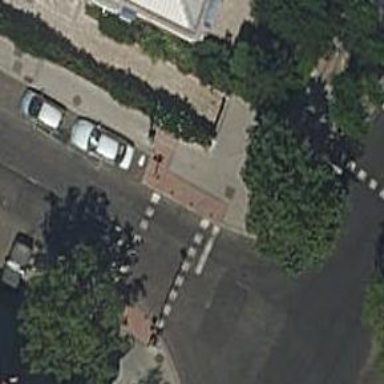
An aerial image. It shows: Crossing with zebra markings controlled by traffic signals.